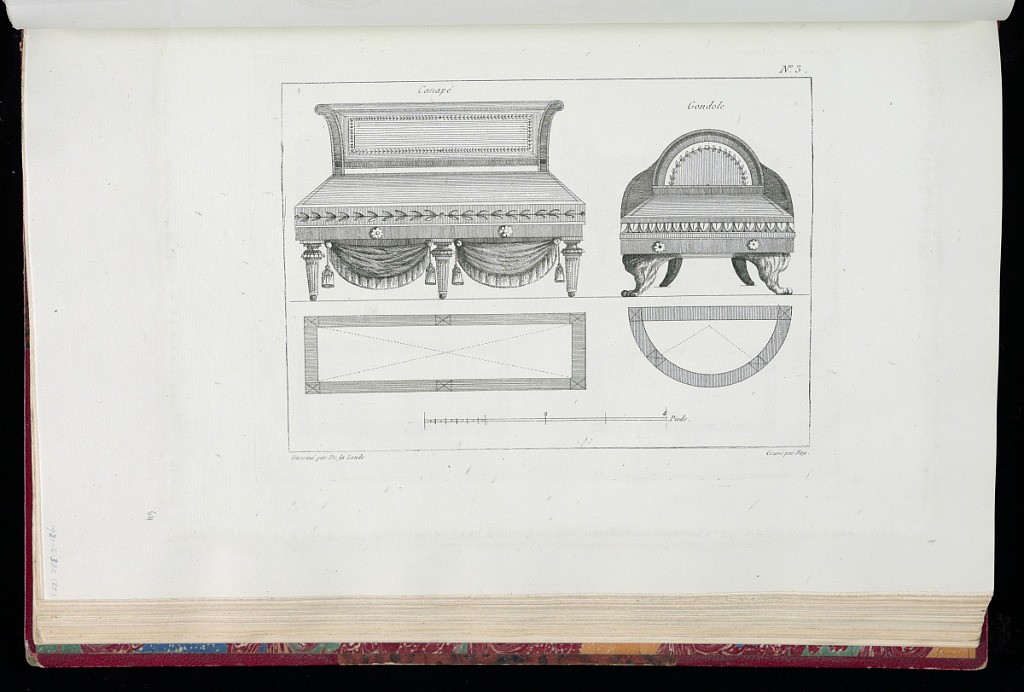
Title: Designs and Plans for Chairs
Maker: Richard de Lalonde, French, active 1780–96
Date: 1780-1789
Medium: Etching on off-white laid paper
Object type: Print
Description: Design for two chairs with the plan of their seat illustrated below. The seat at left is a canapé, or bench-couch; the right is an armchair. They are decorated with foliate motifs. The plate is signed and numbered.